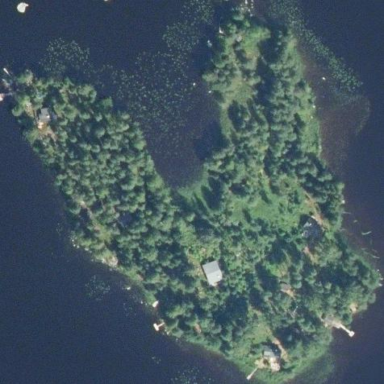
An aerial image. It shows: Island.